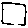
Label: square